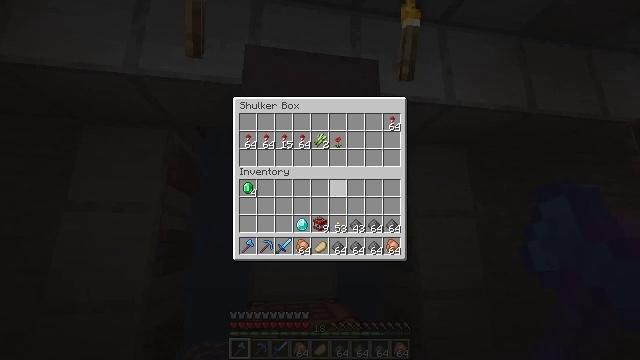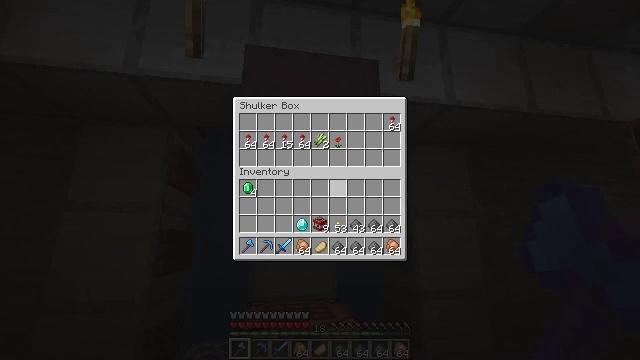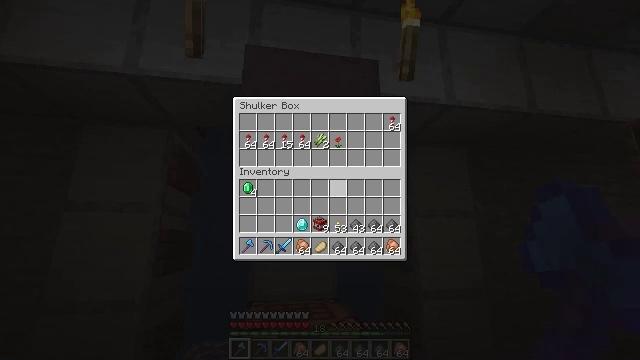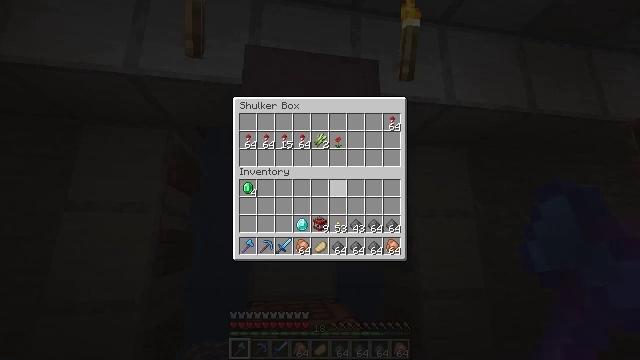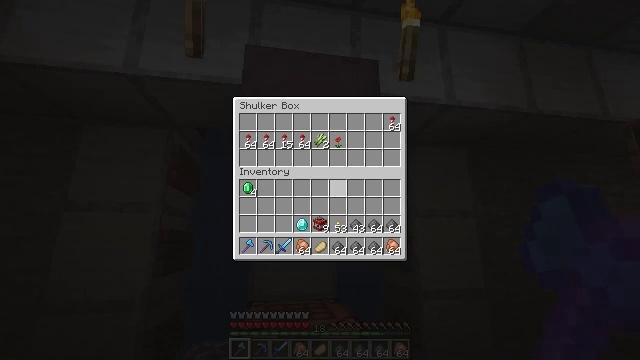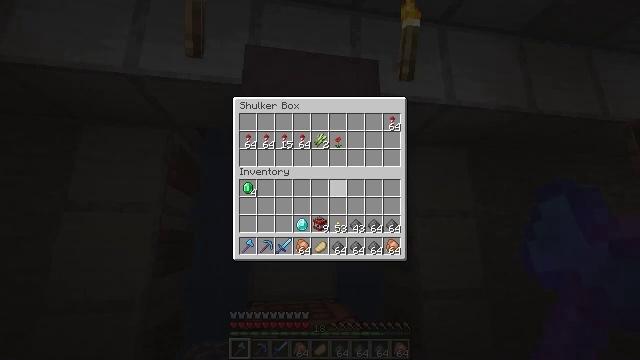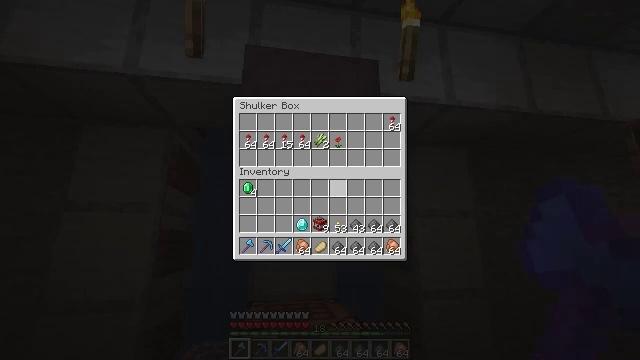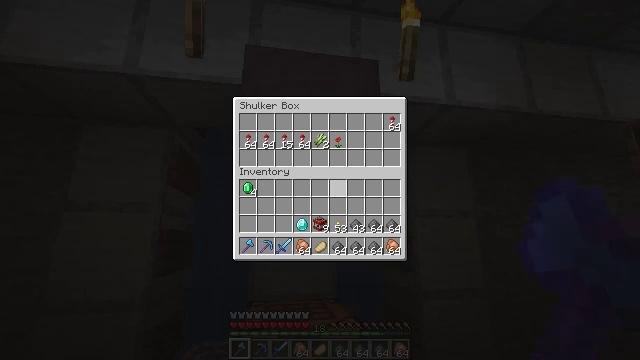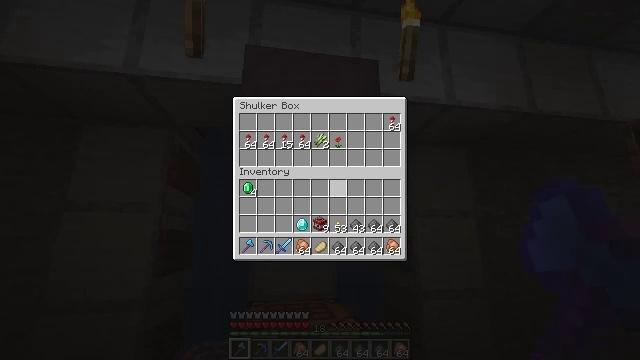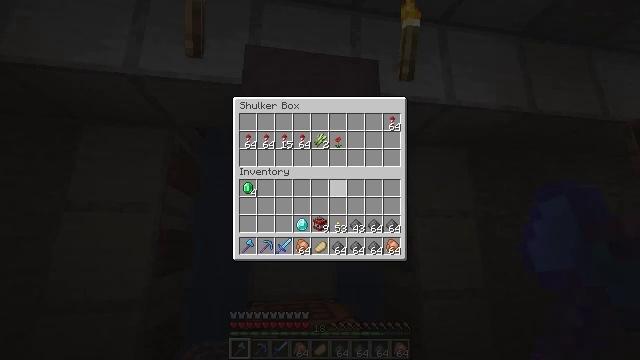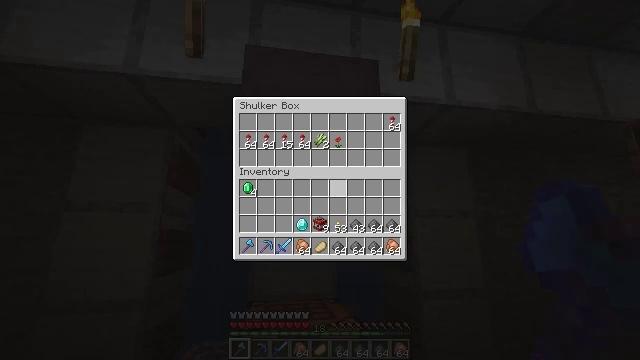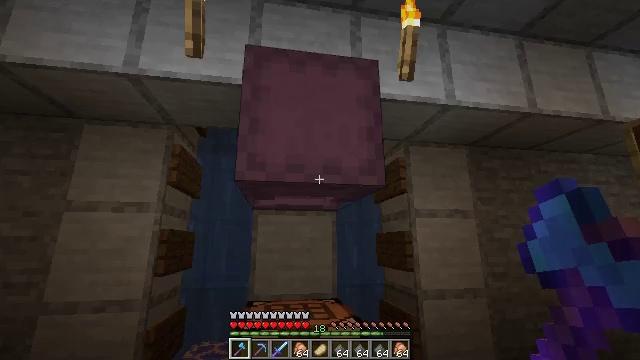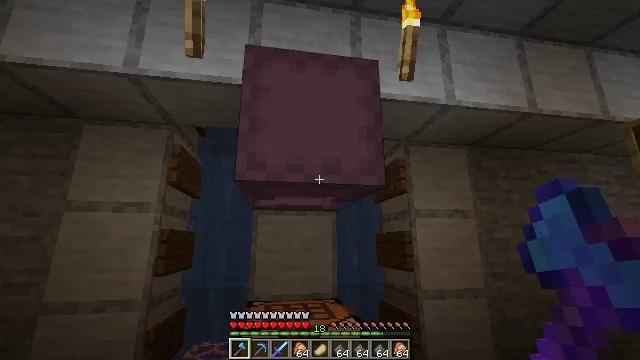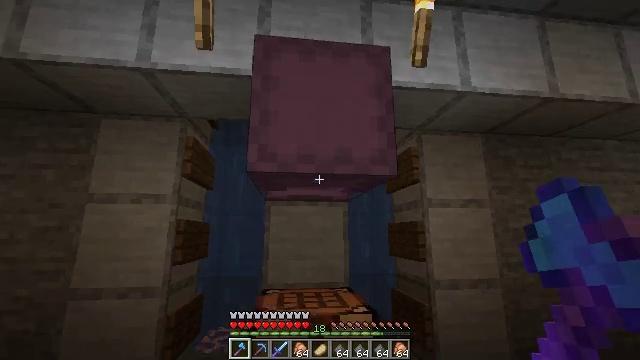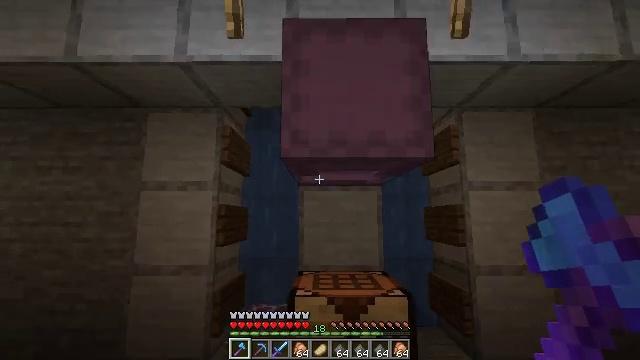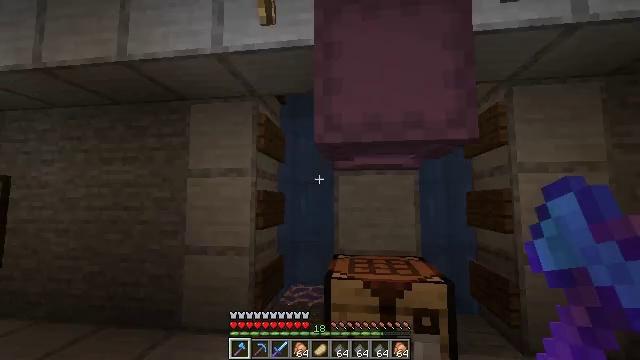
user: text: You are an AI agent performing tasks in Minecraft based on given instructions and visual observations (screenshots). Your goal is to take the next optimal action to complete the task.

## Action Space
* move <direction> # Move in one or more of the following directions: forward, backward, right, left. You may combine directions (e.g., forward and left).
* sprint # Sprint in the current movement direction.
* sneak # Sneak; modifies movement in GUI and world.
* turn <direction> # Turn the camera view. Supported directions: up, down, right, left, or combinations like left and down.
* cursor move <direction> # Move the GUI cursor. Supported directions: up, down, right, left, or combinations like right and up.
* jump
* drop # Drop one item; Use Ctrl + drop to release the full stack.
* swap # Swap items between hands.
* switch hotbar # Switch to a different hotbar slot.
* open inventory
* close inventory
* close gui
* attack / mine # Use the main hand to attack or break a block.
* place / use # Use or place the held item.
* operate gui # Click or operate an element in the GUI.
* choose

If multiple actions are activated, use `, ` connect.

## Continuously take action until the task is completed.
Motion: motion action
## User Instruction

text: Retrieve the shulker box into the inventory.
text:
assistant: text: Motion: no_op
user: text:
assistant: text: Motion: no_op
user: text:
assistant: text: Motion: no_op
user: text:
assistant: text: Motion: no_op
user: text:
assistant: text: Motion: no_op
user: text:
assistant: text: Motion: no_op
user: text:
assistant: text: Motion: no_op
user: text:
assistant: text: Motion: no_op
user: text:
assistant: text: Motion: no_op
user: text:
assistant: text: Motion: no_op
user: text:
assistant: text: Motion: no_op
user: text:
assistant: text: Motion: no_op
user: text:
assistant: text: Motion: turn left and down
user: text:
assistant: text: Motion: turn left and down
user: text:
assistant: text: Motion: turn left and down
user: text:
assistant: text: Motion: turn down
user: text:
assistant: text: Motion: turn right and down
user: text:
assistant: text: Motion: turn right and down
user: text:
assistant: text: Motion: turn right and down
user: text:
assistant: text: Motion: turn right and down
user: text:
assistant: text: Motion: turn right and down
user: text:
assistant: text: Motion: move forward, turn right and down
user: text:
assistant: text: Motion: move forward, turn right and down
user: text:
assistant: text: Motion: move forward, turn right
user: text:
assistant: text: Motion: move forward and move right
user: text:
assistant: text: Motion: move forward and move right, turn down
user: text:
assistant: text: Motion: move forward and move right, turn left and down
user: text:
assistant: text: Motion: move forward and move right, turn left
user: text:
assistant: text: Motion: move forward and move right, turn left
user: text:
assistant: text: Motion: move forward and move right, turn left